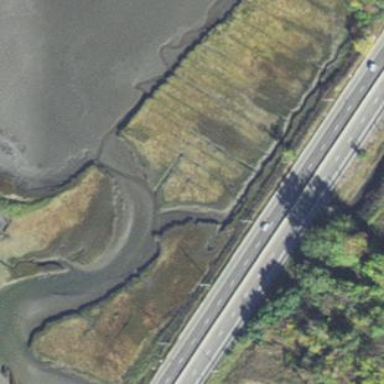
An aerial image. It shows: Saltmarsh wetland.